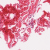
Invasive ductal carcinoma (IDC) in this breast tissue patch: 0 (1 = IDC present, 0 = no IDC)